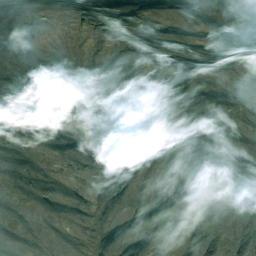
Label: cloud